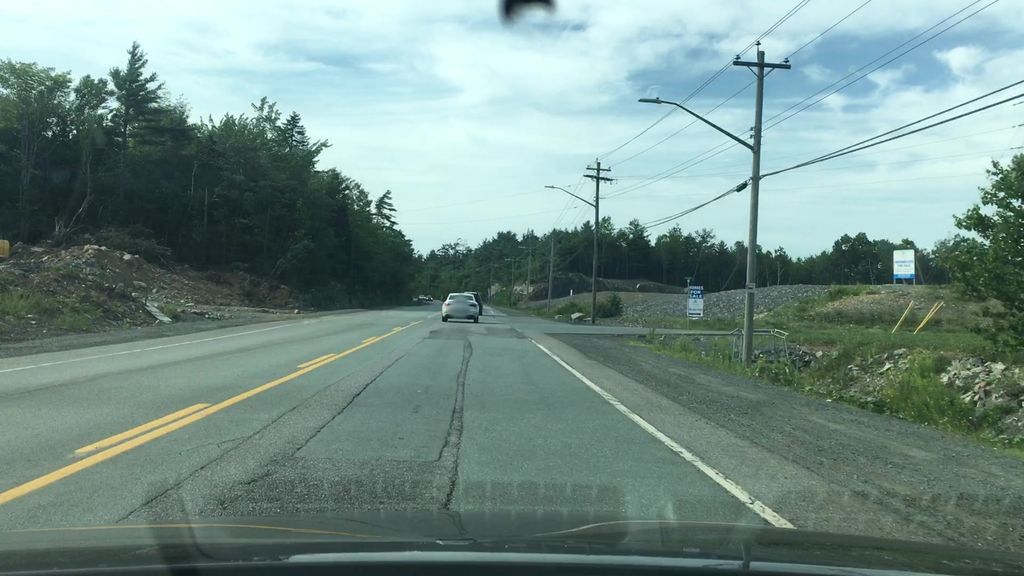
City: halifax